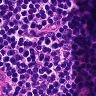
Metastatic tissue present: no